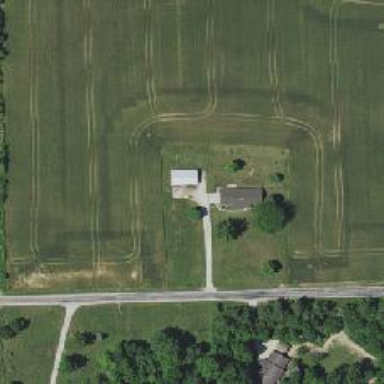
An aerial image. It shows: Driveway leading to service road.